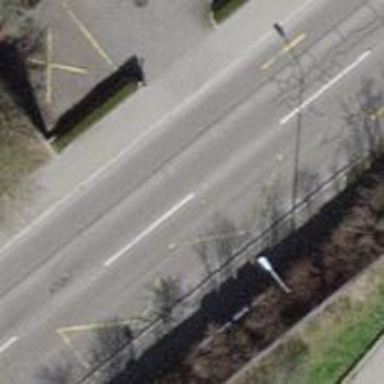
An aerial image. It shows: Bus stop with stop position for public transport.